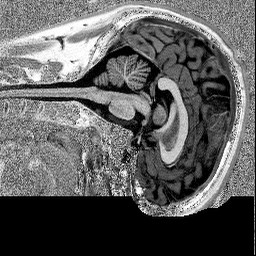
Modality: MP2RAGE
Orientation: sagittal
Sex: male